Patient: sex M, age 67
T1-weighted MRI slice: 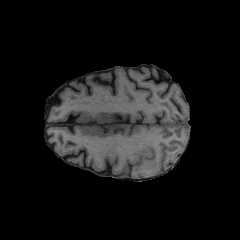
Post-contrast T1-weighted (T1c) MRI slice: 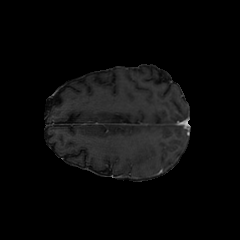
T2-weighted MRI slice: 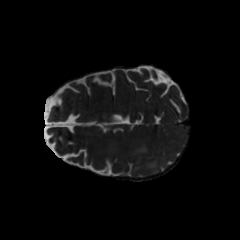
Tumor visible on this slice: yes
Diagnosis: Glioblastoma, IDH-wildtype
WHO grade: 4